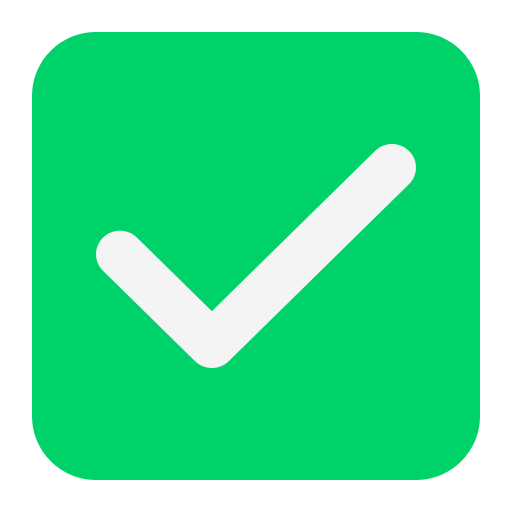
check mark button flat